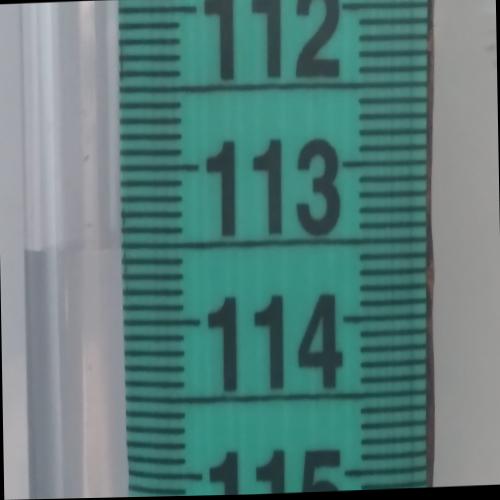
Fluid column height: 113.5 cm